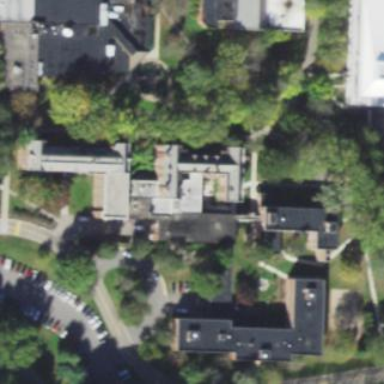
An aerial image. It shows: College building.